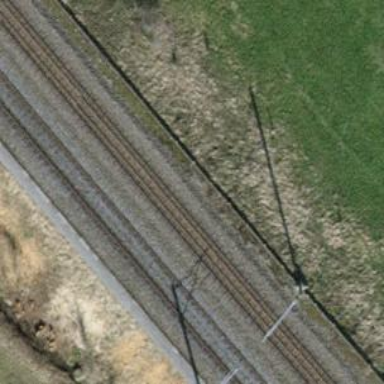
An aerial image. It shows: Single railway track with electrification through contact line.